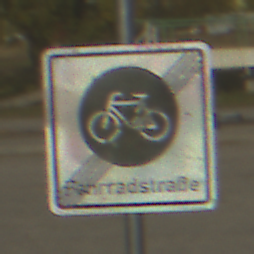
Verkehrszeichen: EndeFahrradstrasse
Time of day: MorningAfternoon
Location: Outdoor (RoadRail)
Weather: PartlyCloudy
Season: NotSpecified
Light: Natural